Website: apple
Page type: customer-info-address
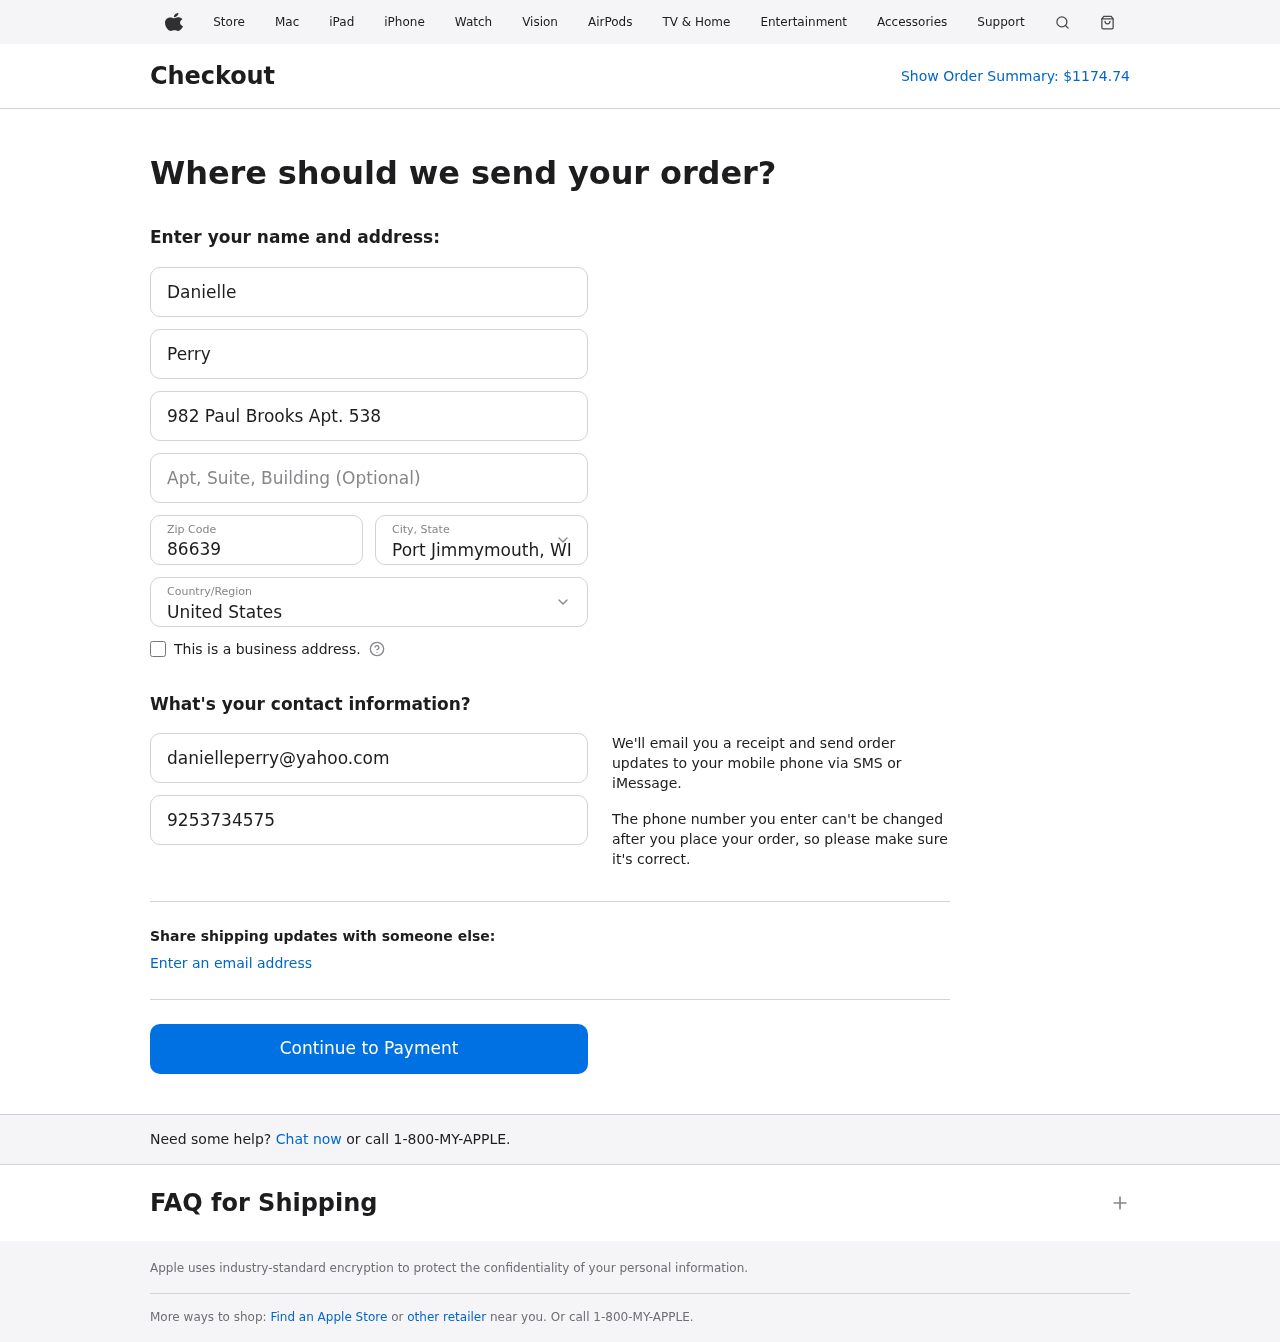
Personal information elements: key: PII_CITY_STATE
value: Port Jimmymouth, WI
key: PII_COUNTRY
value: United States
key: PII_EMAIL
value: danielleperry@yahoo.com
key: PII_FIRSTNAME
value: Danielle
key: PII_LASTNAME
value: Perry
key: PII_PHONE
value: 9253734575
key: PII_POSTCODE
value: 86639
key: PII_STREET
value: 982 Paul Brooks Apt. 538
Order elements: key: ORDER_TOTAL
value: $1174.74